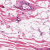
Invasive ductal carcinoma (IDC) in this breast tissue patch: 0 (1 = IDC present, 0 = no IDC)